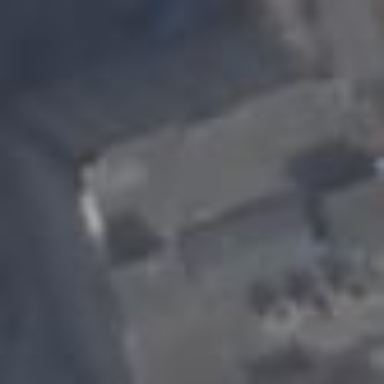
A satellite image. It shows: Commercial building.